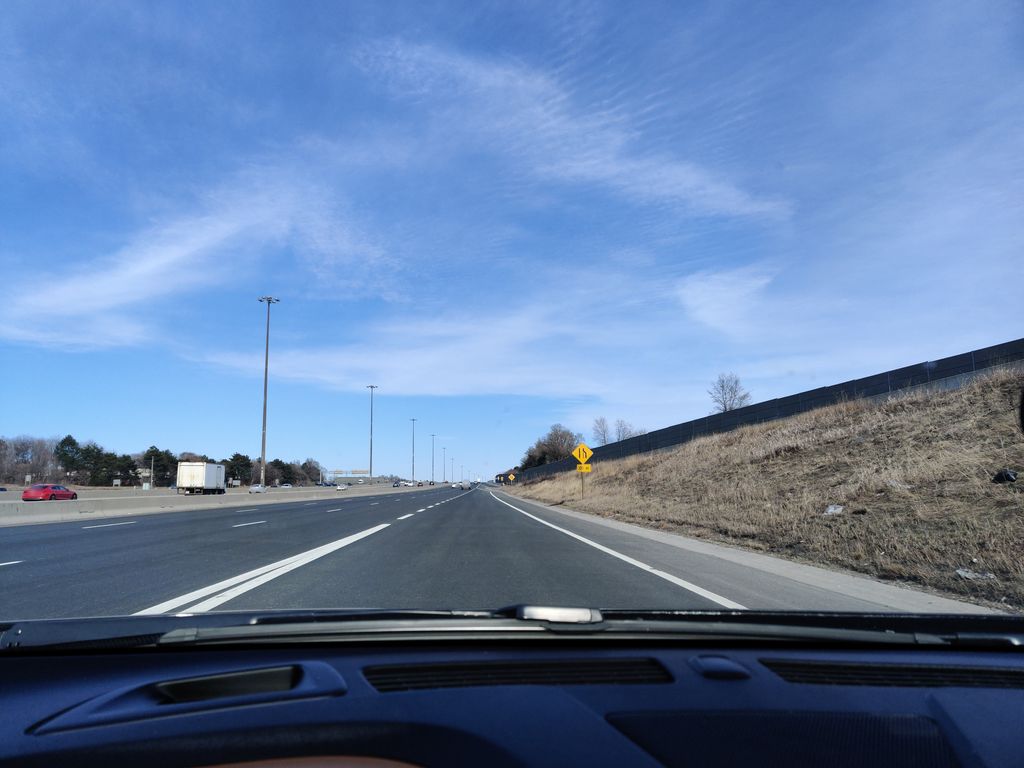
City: toronto